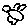
Label: bird